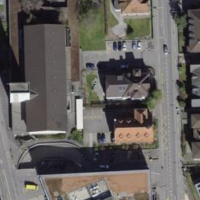
EUNIS habitat code: 54
Species observed at this site:
Phoenicurus ochruros